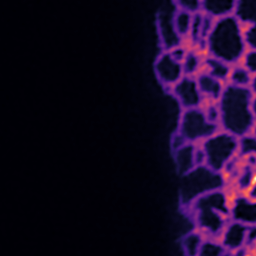
Label: Super-resolution ER image